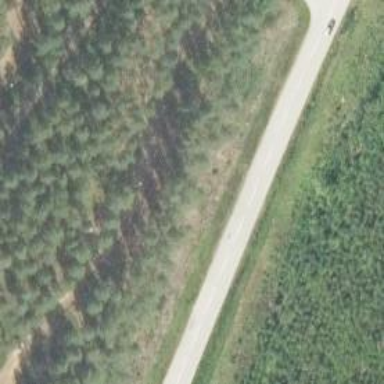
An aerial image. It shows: Track road designed for nordic skiing.